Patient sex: M
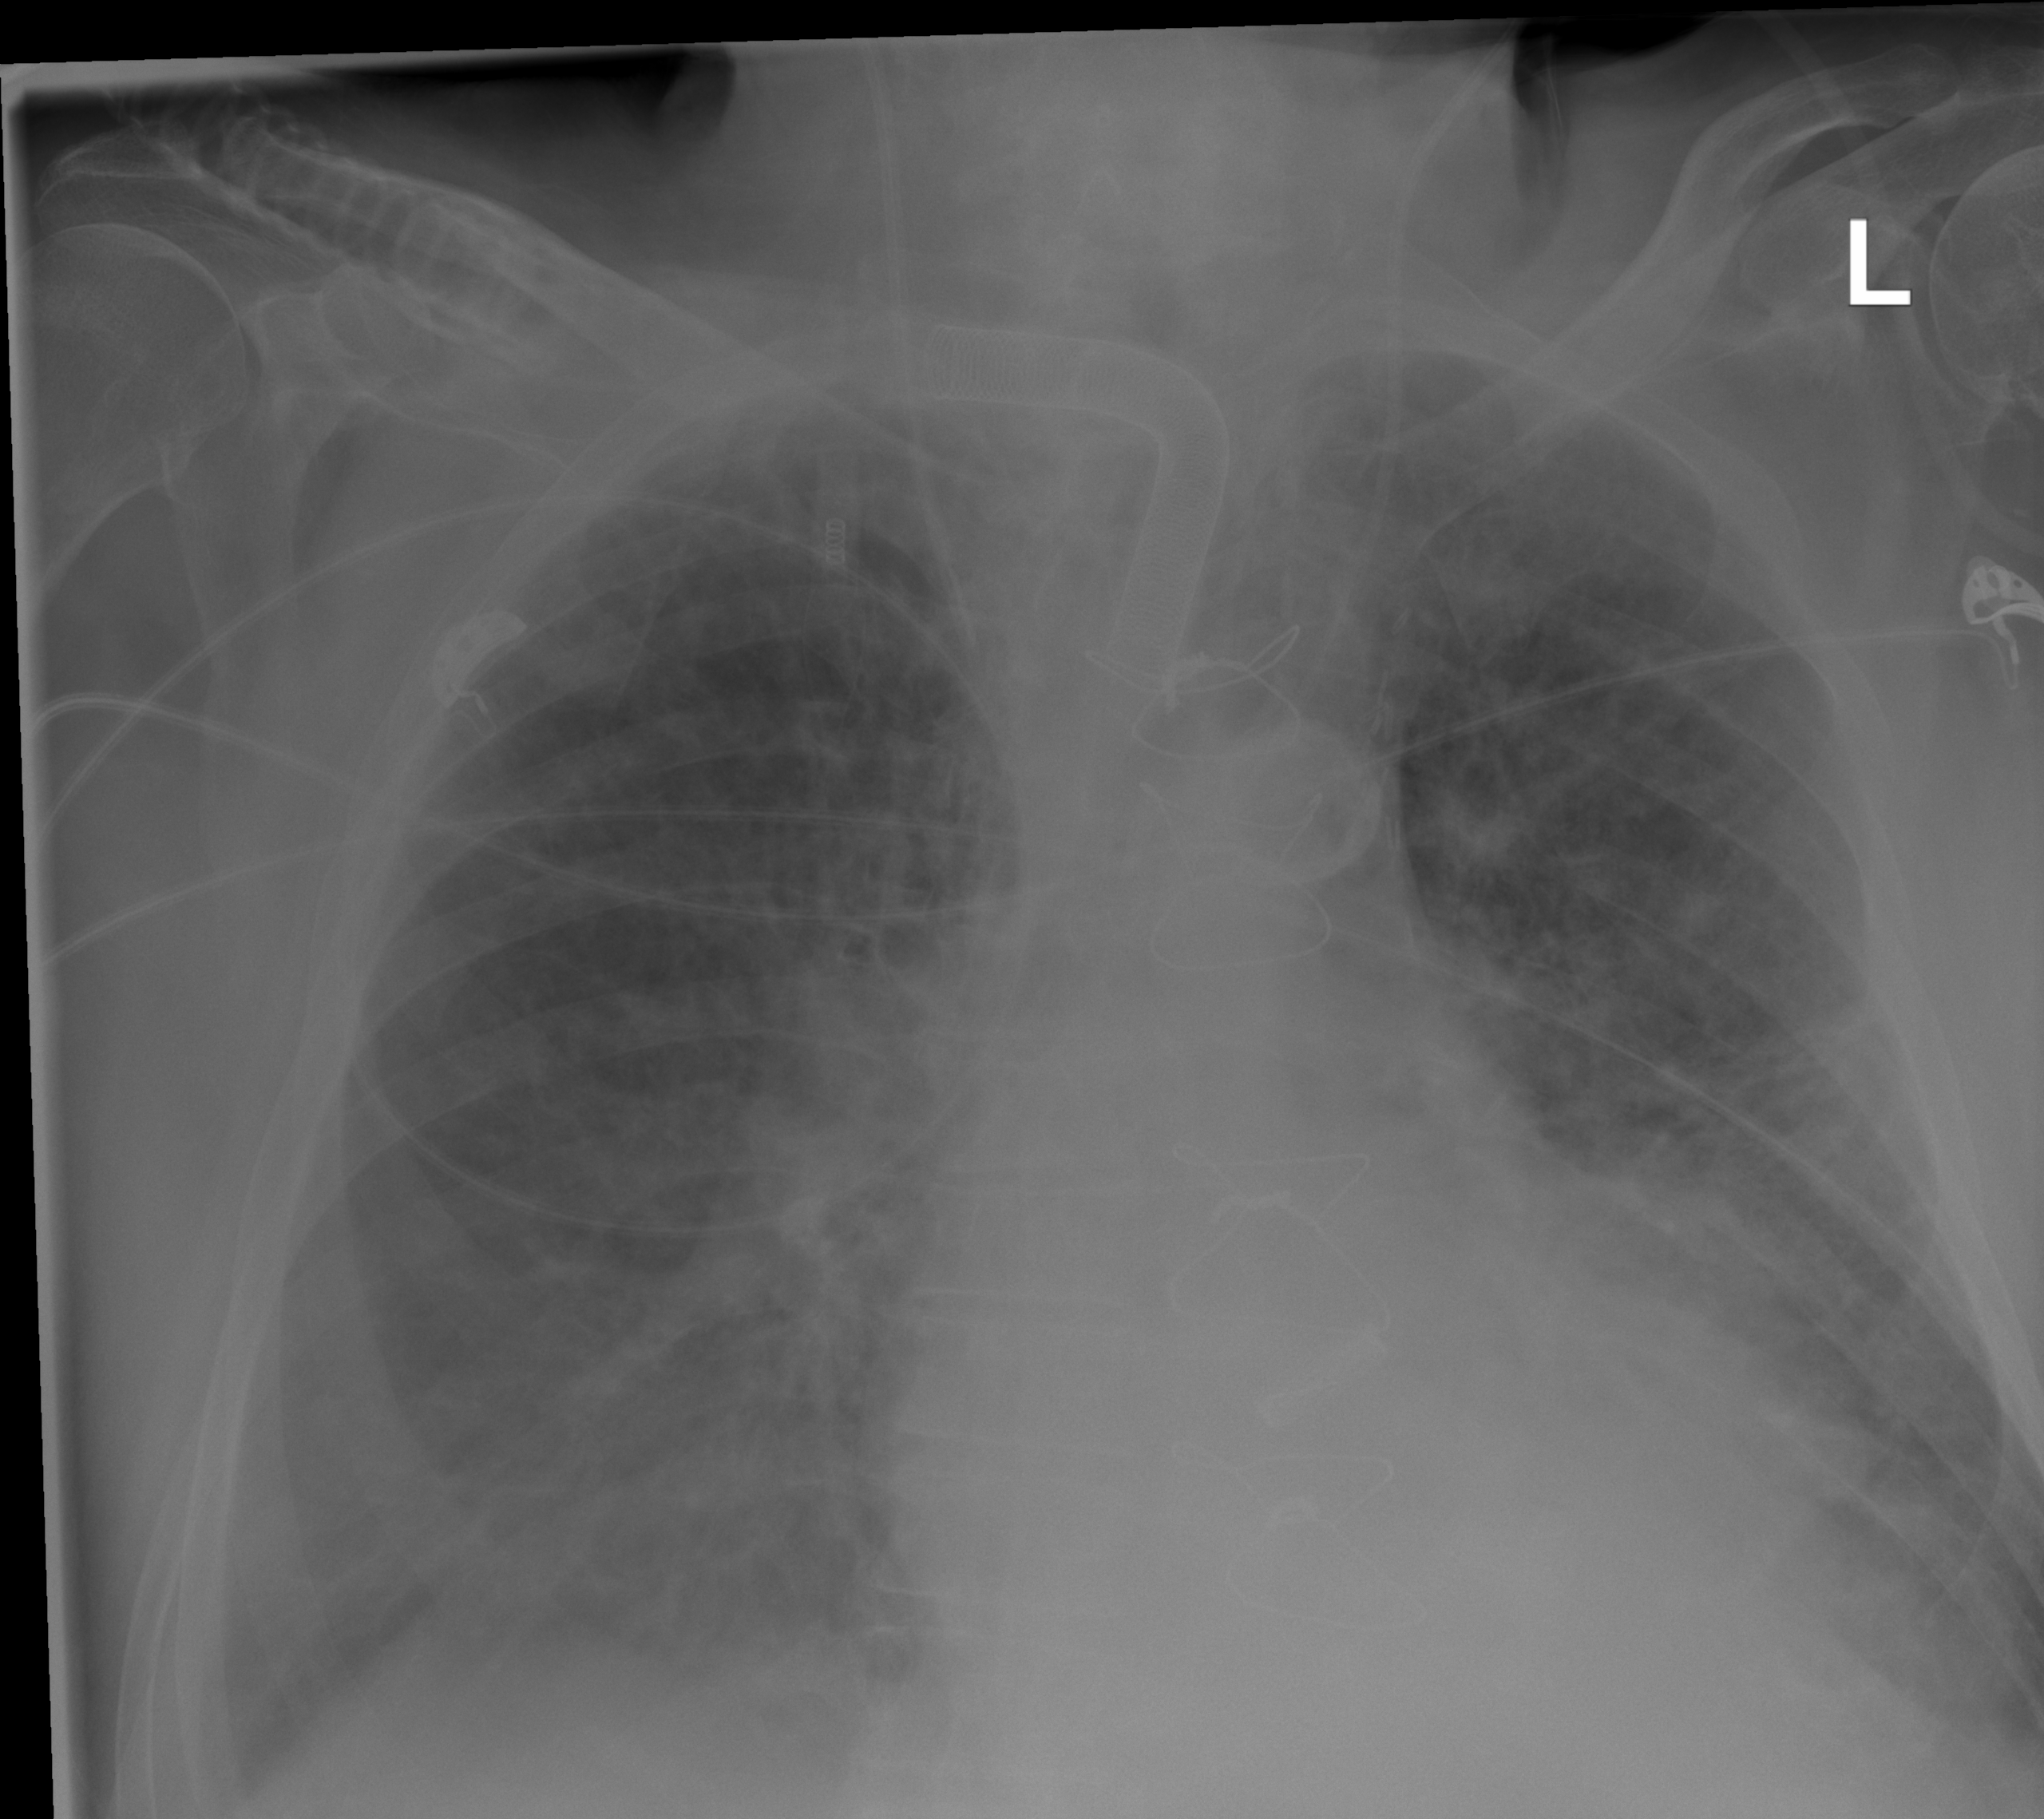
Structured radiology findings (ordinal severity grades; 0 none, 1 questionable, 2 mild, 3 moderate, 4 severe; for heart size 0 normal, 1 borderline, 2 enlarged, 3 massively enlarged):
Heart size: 2
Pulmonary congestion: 3
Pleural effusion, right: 0
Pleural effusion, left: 0
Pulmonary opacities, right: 0
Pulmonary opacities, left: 0
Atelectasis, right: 2
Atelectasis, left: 3